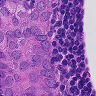
Metastatic tissue present: yes